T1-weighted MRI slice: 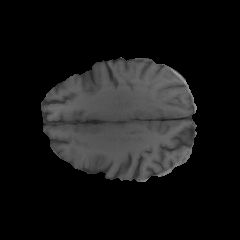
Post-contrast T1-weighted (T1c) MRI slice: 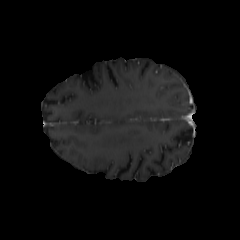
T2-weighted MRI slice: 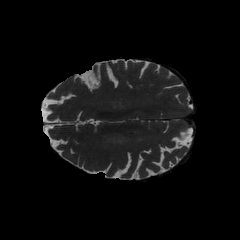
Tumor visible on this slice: no